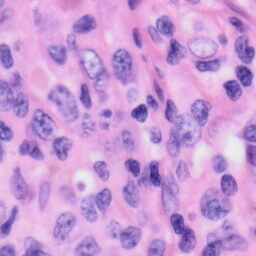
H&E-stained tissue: Skin